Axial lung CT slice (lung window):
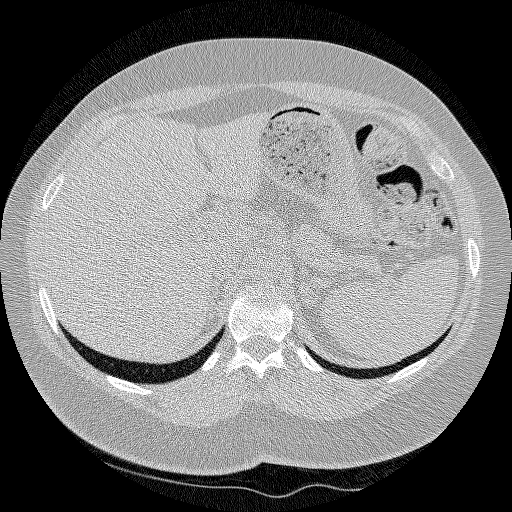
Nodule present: no